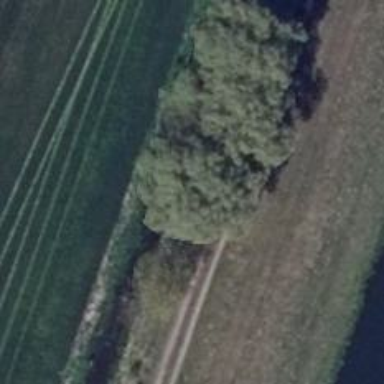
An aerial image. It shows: Row of trees in natural setting.